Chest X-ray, PA view. Patient: 51 years old, sex F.
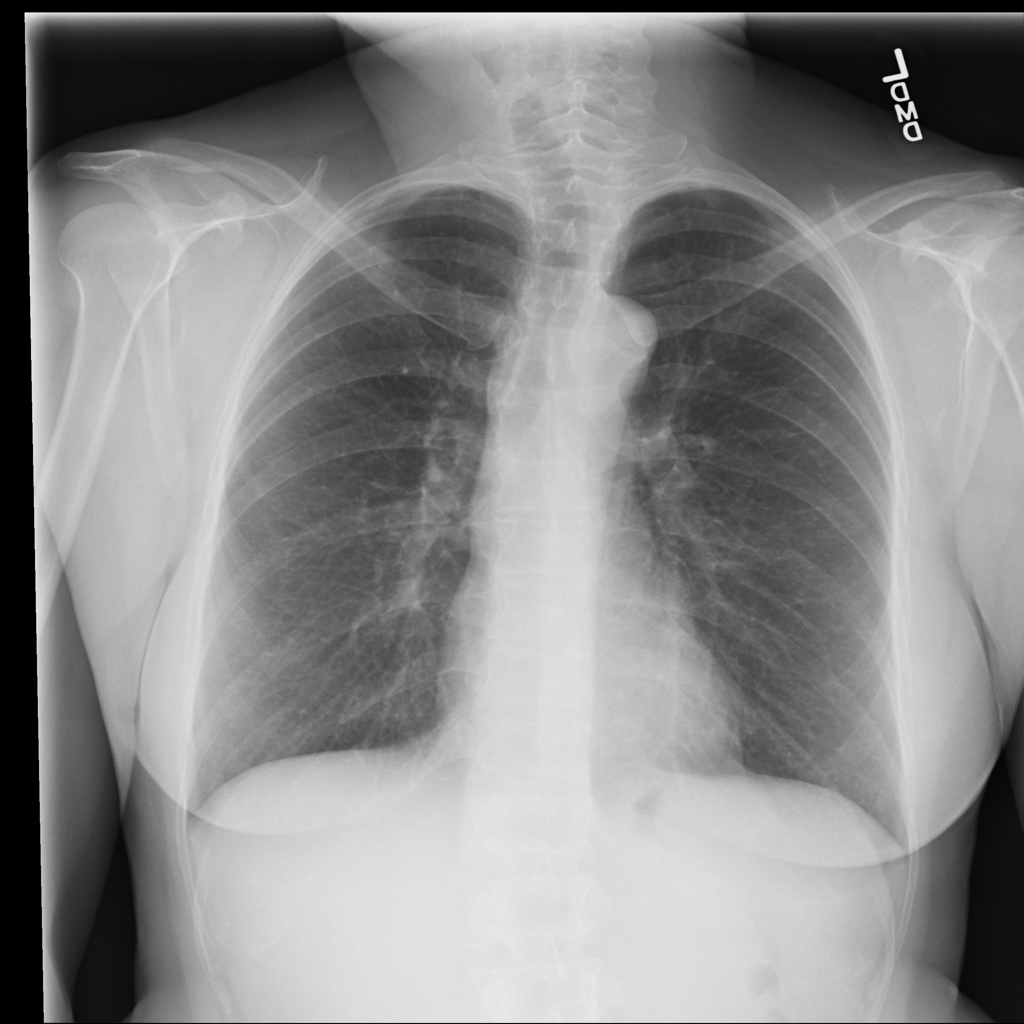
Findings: No Finding